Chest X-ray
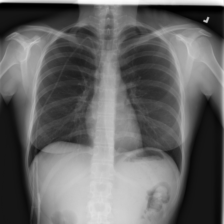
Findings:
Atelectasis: negative
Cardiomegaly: negative
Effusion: negative
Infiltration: negative
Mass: negative
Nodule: negative
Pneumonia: negative
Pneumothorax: negative
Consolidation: negative
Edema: negative
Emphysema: negative
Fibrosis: negative
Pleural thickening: negative
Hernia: negative